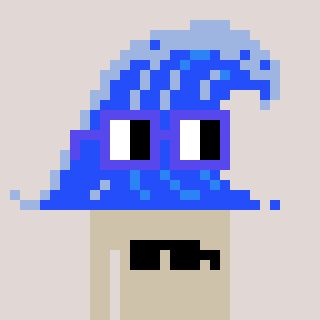
a pixel art character with square blue glasses, a wave-shaped head and a bege-colored body on a warm background